Question: I am trying to create a page footer with some text on the left, on the right, and centered . I've been following examples <URL> and I'm having the same problem with all of them: The content in the center div is centered between the borders of the left and right divs, centered on the body. That is, if left/right are not the same width then the center is off-center.
I can't use fixed widths because I know neither the content nor the font size. I do know the content will be just a few words each.
I can't use explicit proportional widths either for similar reasons; I don't know the proportions of the content and e.g. the center may be short with a left or right side greater than 1/3 of the page width.
I don't actually to use divs, I just am because that seems to be the way this is done... but anything that will get me a left + body centered + right aligned footer-style layout will work (as long as it works on all common browsers).
I don't care what happens when contents overlap; they can either overlap, or word-wrap, or do something else ugly.
Currently the closest I've gotten is this CSS:
'''
#left { float:left; }
#right { float:right; }
#center { float:none; text-align:center; }
'''
And this HTML:
'''
<div id="container">
<div id="left">...</div>
<div id="right">...</div>
<div id="center">...</div>
</div>
'''
But I am seeing this (an extreme example):

Here is a fiddle: <URL>
I've tried various combinations of 'float', 'display', 'overflow', and 'margin', but I can't seem to get this right.
Edit: I've also tried <URL>.
How do I make the content in the center div aligned to the page, rather than centered between the left and right divs (which have different sizes)?
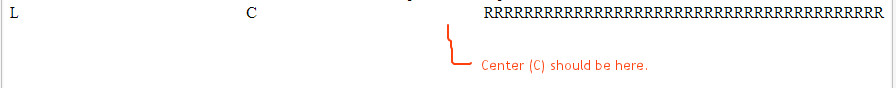
Answer: I'm not 100% sure what you're after. Here's what I did get:
1. You want the left div on the left
2. You want the right div on the right
3. You want don't want to limit the width of those to 33%;
4. You want the center to always be dead center.
5. You don't care about overlapping content
If I got that right, then try this out: <URL>
'''
#content {
text-align:center;
}
#container {
position: relative;
}
#left {
float:left;
}
#right {
float:right;
color: #ccc;
}
#center {
text-align:center;
position: absolute;
top: 0;
right: 0;
bottom: 0;
left: 0;
color: red;
}
'''